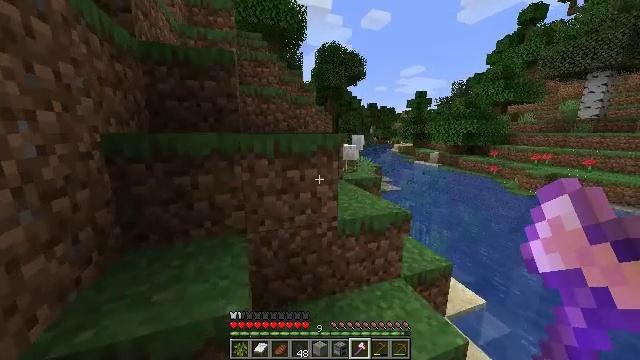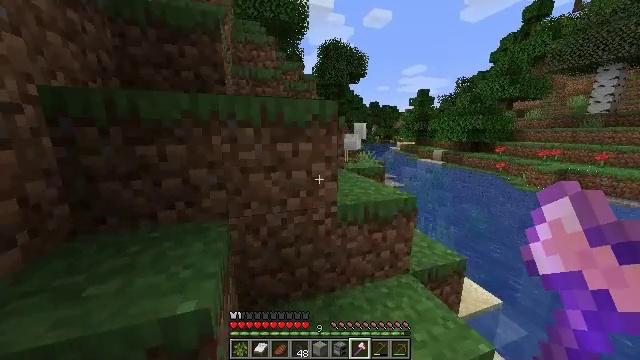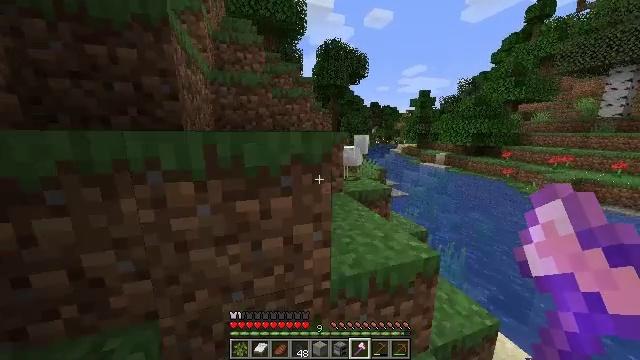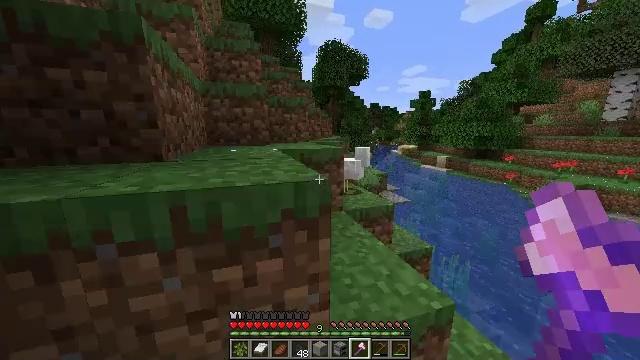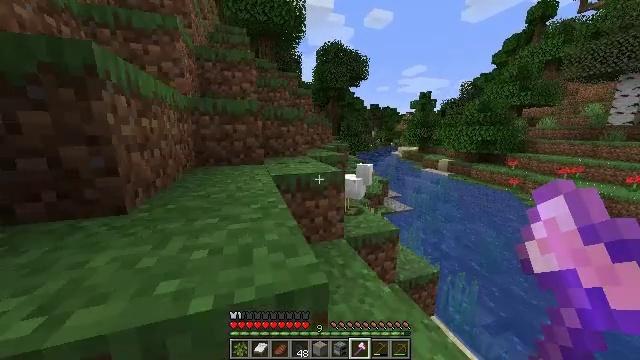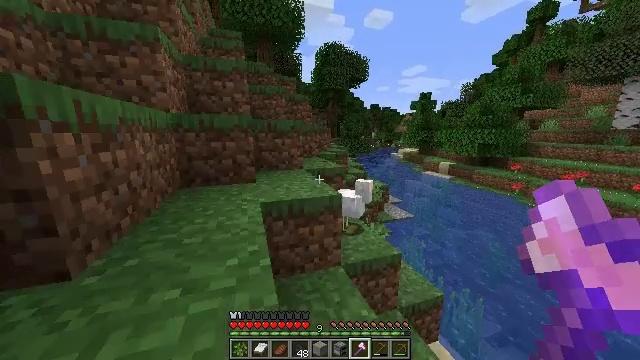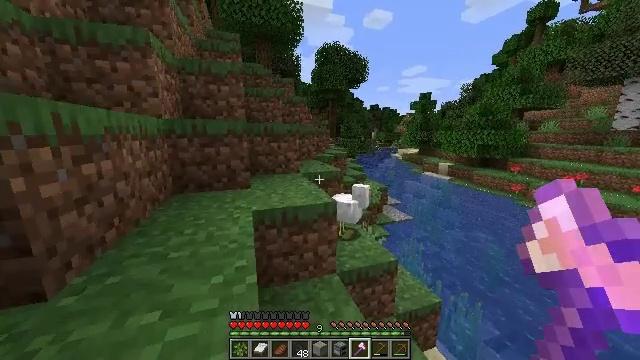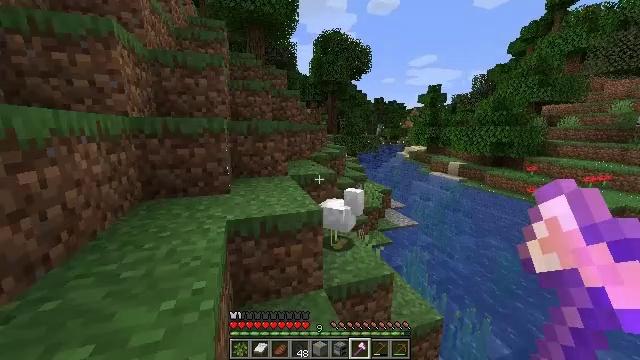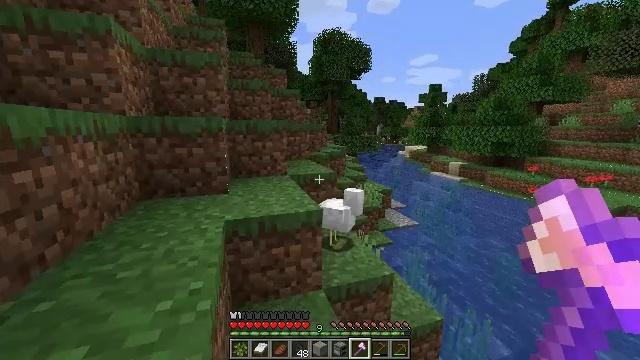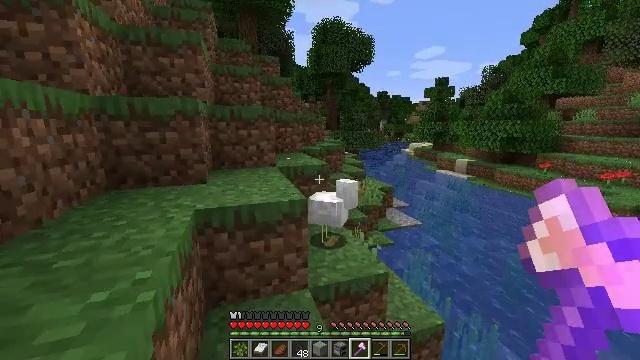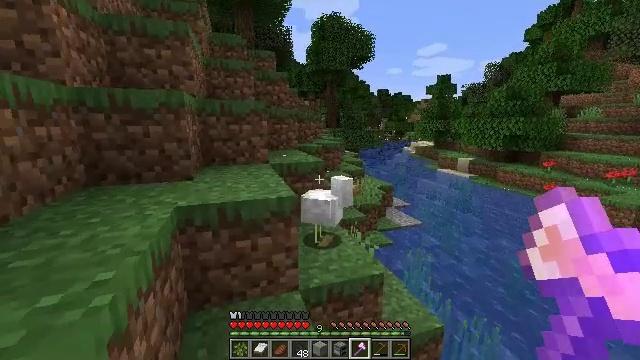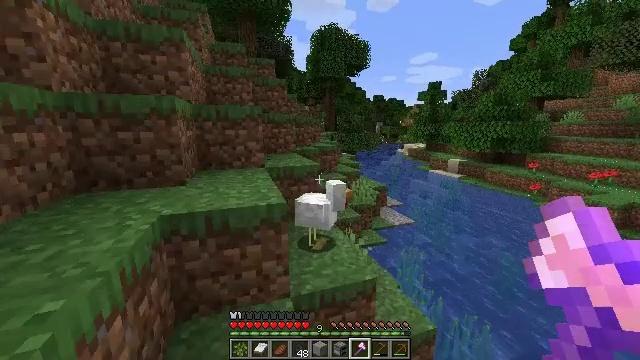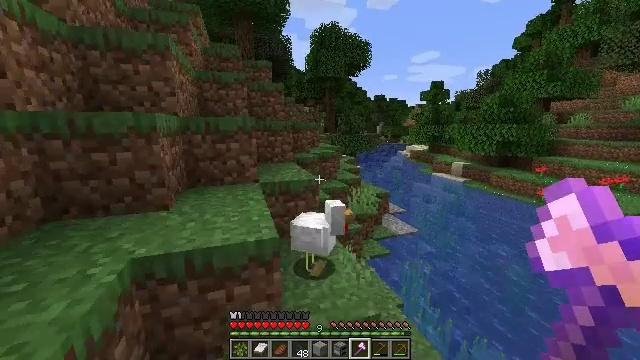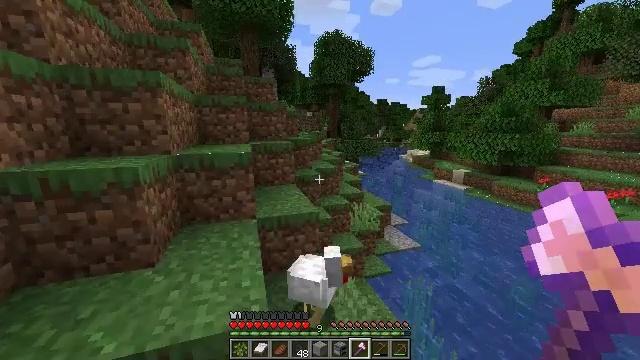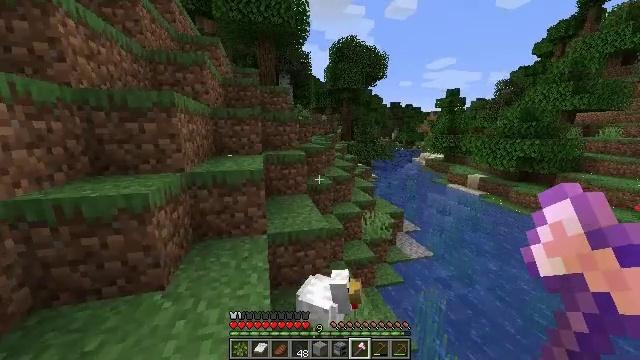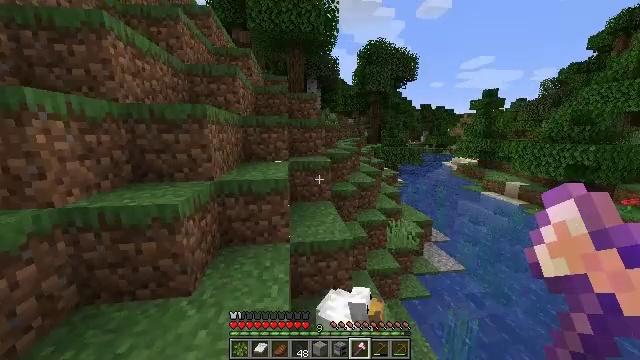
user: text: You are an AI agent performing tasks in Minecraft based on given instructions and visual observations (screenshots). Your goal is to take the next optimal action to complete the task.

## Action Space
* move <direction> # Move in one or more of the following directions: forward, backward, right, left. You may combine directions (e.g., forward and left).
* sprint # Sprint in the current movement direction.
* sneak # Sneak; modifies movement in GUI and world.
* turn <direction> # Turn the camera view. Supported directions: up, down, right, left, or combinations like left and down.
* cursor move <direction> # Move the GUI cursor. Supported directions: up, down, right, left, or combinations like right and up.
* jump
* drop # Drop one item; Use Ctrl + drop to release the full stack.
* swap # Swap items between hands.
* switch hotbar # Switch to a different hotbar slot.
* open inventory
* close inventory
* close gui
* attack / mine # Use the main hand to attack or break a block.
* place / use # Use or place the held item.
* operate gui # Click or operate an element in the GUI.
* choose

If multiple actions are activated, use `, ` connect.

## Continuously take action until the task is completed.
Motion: motion action
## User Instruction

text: Trim the tree by mining oak leaves.
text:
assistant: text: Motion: move forward, jump
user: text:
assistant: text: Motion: move forward, jump
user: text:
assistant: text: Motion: move forward, jump
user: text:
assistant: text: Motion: move forward, jump
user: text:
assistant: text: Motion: move forward, jump
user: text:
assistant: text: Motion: move forward, jump
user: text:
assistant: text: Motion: move forward, jump
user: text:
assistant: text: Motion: move forward, jump
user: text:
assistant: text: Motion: move forward, jump
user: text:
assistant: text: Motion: move forward, sprint, jump
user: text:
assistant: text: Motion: move forward, sprint, jump
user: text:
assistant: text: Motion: move forward, sprint, jump
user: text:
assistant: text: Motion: move forward, sprint, jump
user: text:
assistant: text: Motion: move forward, turn left, jump
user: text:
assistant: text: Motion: move forward, turn left, jump
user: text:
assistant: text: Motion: move forward, turn left, jump
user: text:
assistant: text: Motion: move forward, turn left, jump
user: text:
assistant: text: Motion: move forward, jump
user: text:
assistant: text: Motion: move forward, jump
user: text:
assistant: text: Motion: move forward, sprint, jump
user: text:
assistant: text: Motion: move forward, sprint, jump
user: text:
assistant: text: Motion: move forward, sprint, jump
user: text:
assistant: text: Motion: move forward, sprint, jump
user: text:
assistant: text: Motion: move forward, turn right, jump
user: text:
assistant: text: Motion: move forward, turn right, jump
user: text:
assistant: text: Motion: move forward, turn right, jump
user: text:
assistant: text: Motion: move forward, turn right, jump
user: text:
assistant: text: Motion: move forward, jump
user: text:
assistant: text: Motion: move forward, turn left, jump
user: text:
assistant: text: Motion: move forward, sprint, turn left, jump